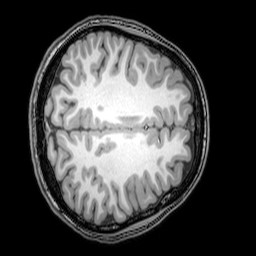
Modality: T1w
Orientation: axial
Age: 20
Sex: female
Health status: healthy
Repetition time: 0.081 s
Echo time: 0.037 s